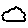
Label: cloud